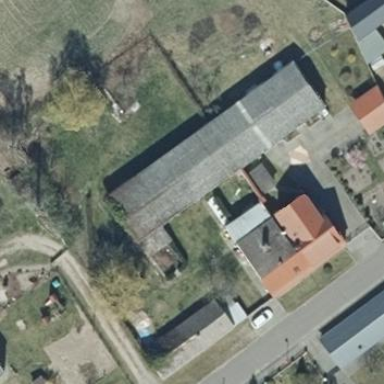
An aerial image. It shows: Building with gabled roof oriented along and colored grey.